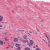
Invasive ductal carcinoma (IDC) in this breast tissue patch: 0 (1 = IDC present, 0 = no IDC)